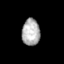
Tissue: skin
Cell type: Epithelial cells
Senescence score: 0.9163
Nuclear area (px): 469
Mean DAPI intensity: 177.672